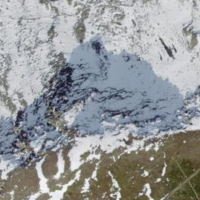
EUNIS habitat code: 48
Species observed at this site:
Saxifraga bryoides